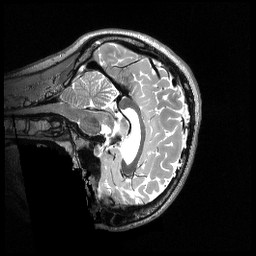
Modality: T2w
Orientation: sagittal
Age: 21
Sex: female
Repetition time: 3.2 s
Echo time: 0.563 s